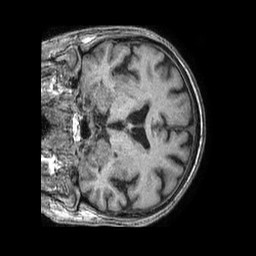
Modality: T1w
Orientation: coronal
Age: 79
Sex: male
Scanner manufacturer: philips
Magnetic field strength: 1.5 T
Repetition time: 0.007555 s
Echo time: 0.003441 s